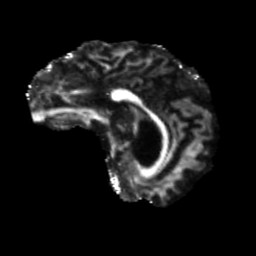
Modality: FA
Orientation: sagittal
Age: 74
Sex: female
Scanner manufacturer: siemens
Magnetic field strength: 3 T
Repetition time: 5.25 s
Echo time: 0.08 s